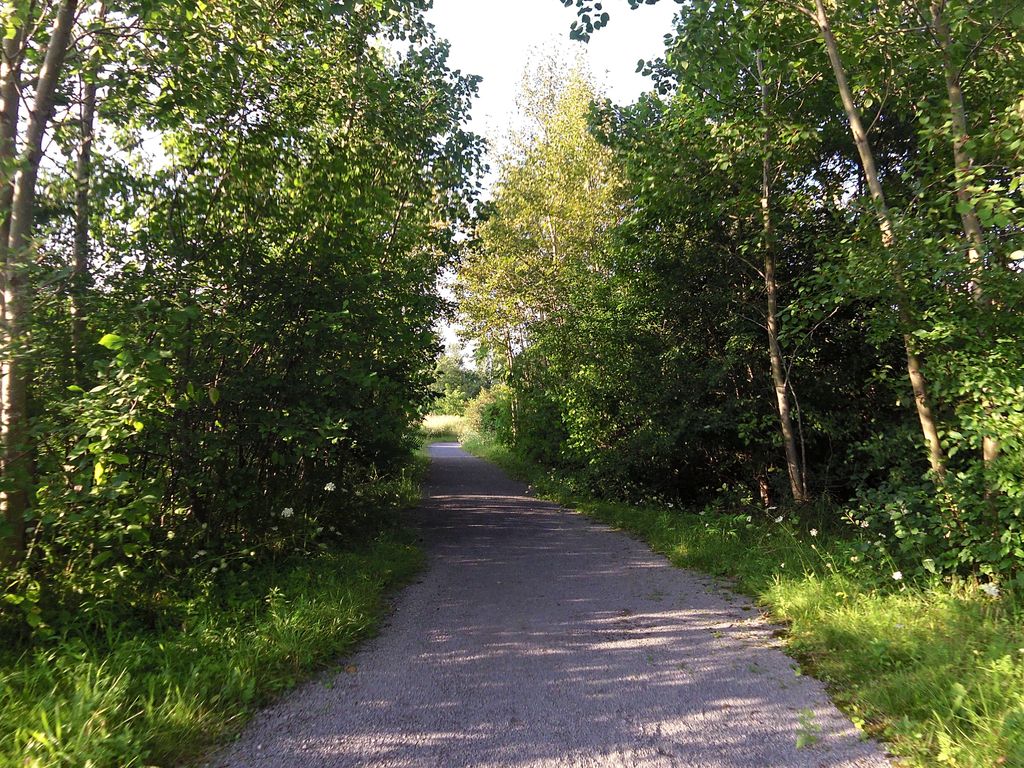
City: ottawa-gatineau